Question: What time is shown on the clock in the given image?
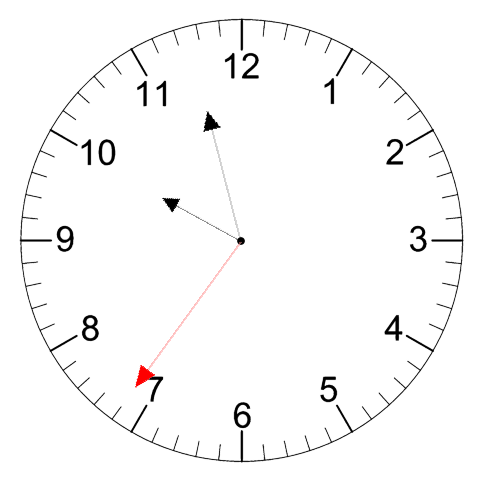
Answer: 09:57:36